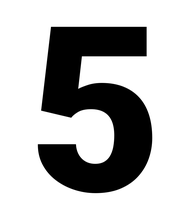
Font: Roboto_Black